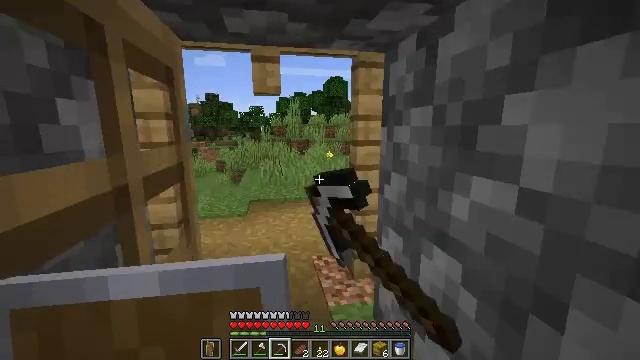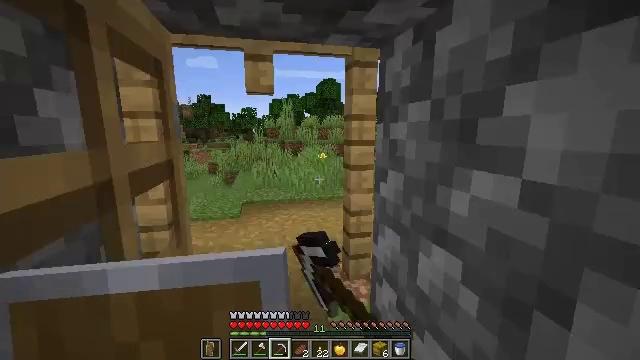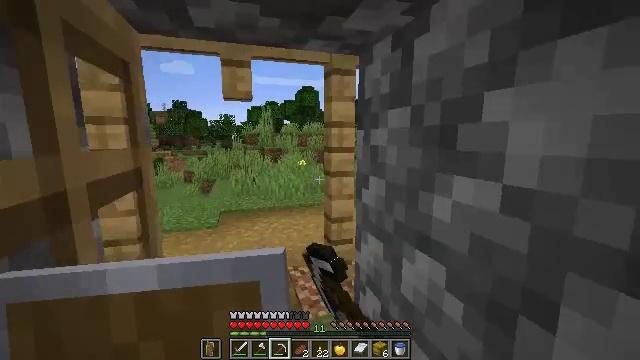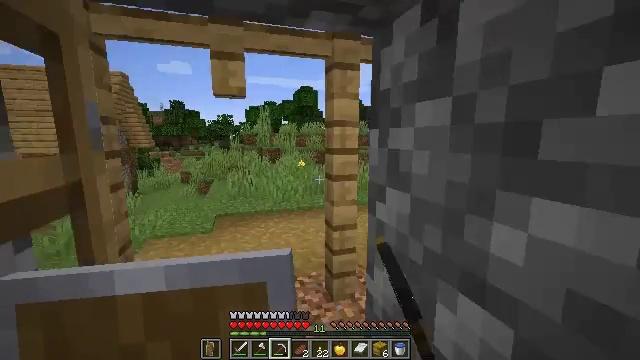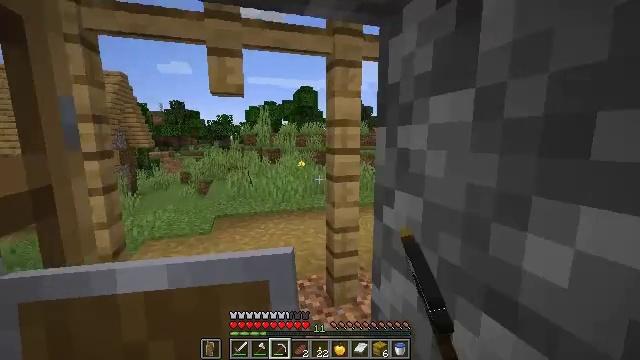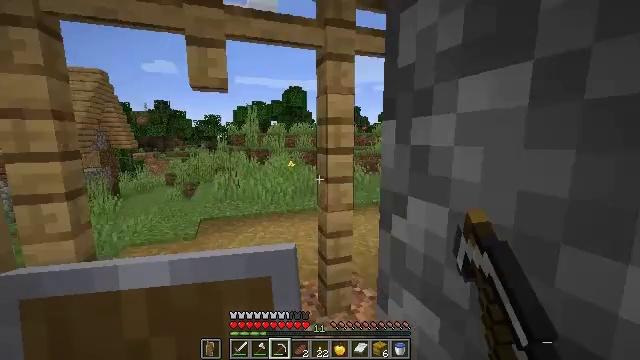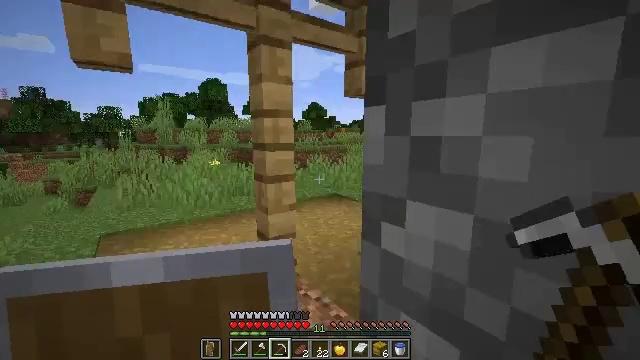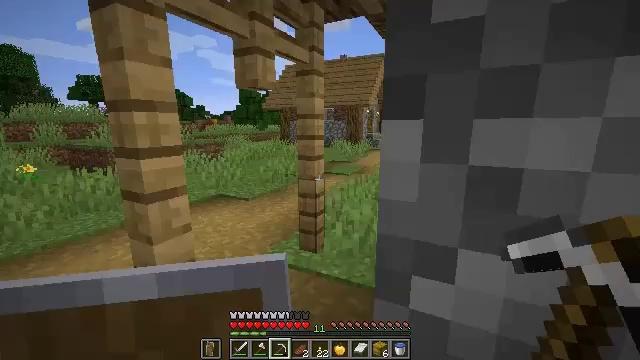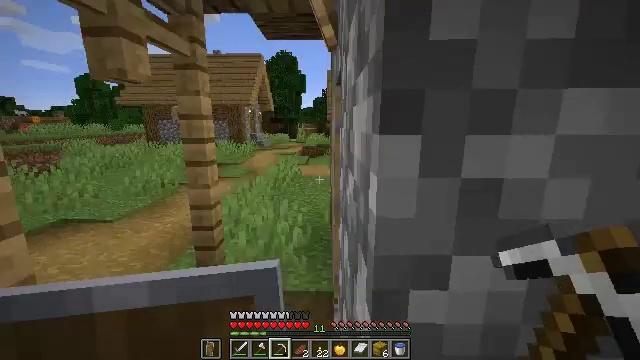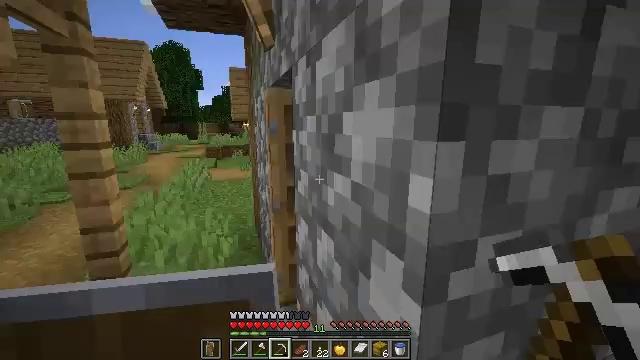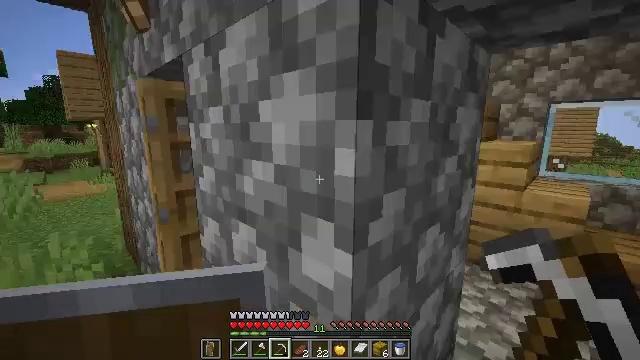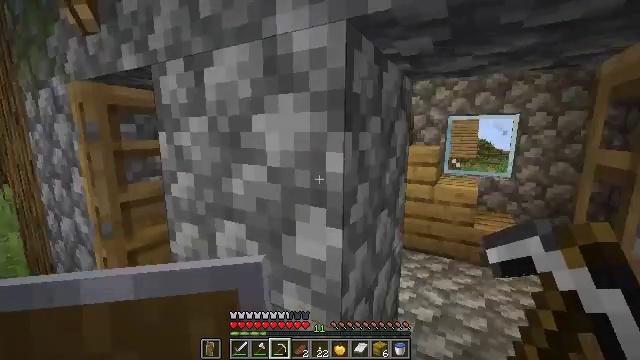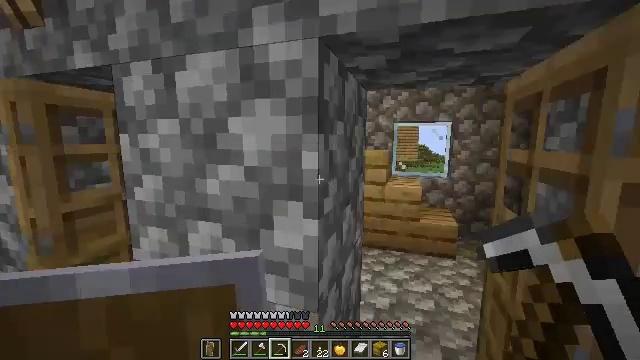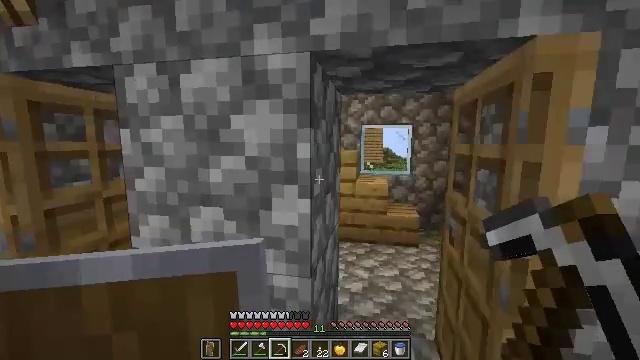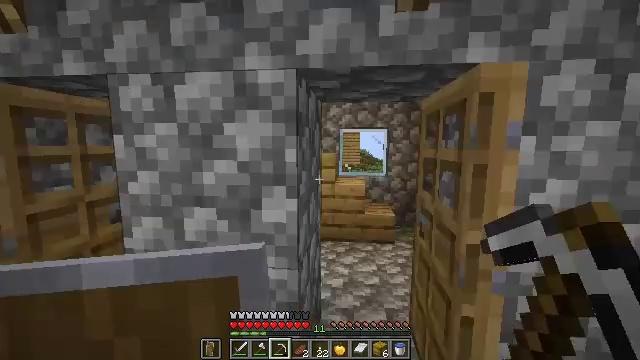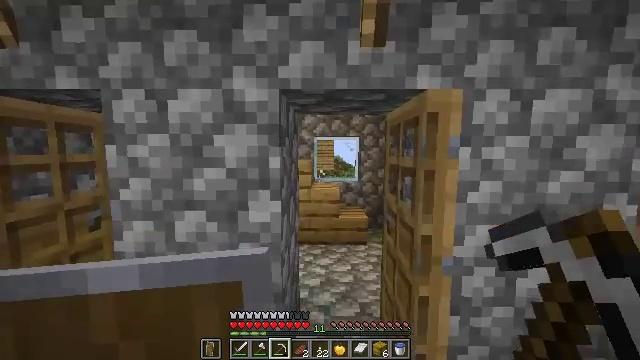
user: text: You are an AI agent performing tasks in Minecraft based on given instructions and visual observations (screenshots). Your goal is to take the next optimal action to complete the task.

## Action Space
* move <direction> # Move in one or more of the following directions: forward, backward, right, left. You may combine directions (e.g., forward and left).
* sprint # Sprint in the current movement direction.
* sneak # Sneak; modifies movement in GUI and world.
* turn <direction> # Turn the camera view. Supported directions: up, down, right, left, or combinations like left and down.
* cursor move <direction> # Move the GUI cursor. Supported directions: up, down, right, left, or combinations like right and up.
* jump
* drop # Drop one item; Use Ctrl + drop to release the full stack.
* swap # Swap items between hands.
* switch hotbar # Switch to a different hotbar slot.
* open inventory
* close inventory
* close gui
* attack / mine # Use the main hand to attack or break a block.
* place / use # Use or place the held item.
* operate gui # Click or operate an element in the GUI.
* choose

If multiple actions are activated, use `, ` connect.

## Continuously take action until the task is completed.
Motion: motion action
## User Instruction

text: Mine the blast furnace.
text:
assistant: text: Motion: turn right, use / place
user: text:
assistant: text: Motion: move forward, turn right and up
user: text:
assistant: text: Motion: move forward
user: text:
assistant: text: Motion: move forward
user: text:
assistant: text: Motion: move forward and move left, turn right
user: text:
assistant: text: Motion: move forward and move left, turn right
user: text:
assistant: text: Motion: move forward and move left, turn right and down
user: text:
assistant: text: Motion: move left, turn right
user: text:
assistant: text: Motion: move left, turn right
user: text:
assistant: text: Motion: move back and move left, turn right
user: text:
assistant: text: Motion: move back and move left, turn right and up
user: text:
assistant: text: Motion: move back and move left, turn right and up
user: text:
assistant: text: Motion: move back, turn right
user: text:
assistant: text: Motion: move back, turn right
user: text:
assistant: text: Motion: turn right and up
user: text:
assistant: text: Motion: turn right and up
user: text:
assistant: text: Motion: no_op
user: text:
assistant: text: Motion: turn right
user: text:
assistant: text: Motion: turn right and up
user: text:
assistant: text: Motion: turn right
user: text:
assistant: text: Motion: no_op
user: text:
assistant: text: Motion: turn right
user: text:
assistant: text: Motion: turn right
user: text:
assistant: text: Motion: turn right
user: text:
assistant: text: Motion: use / place
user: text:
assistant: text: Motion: use / place
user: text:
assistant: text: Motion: use / place
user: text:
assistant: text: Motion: no_op
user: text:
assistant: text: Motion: no_op
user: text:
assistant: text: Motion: turn right